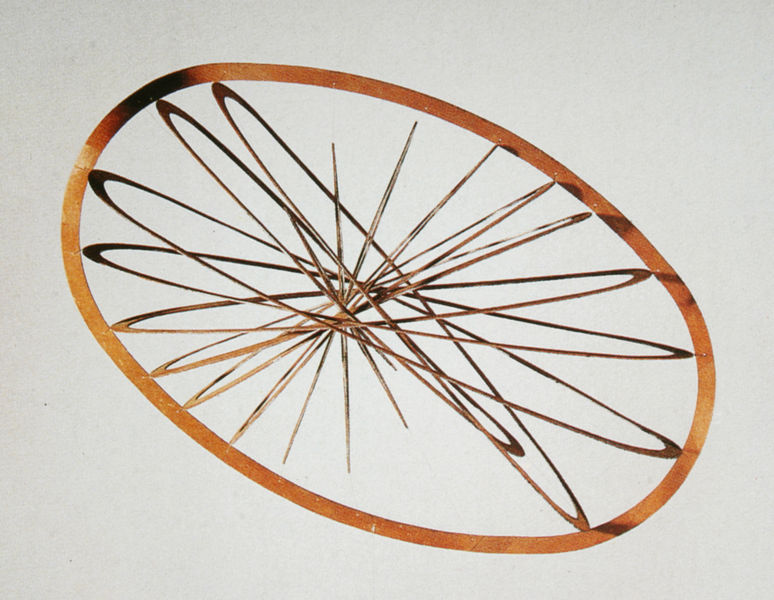
Titel: Raumkonstruktion Nr.12
Künstler: Alexander Rodtschenko
Standort: Moskau
Institution: Rodtsckenko-Archiv
Schlagwörter: schatten, komposition, bewegung, braun, licht, orange, schwarz, rot, abstrakt, speichen, rad, plastik, foto, eisen, entwurf, reifen, installation, rost, ellipsen, ellipse, lienien, dynmaik